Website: ulta-beauty
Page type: address-validator
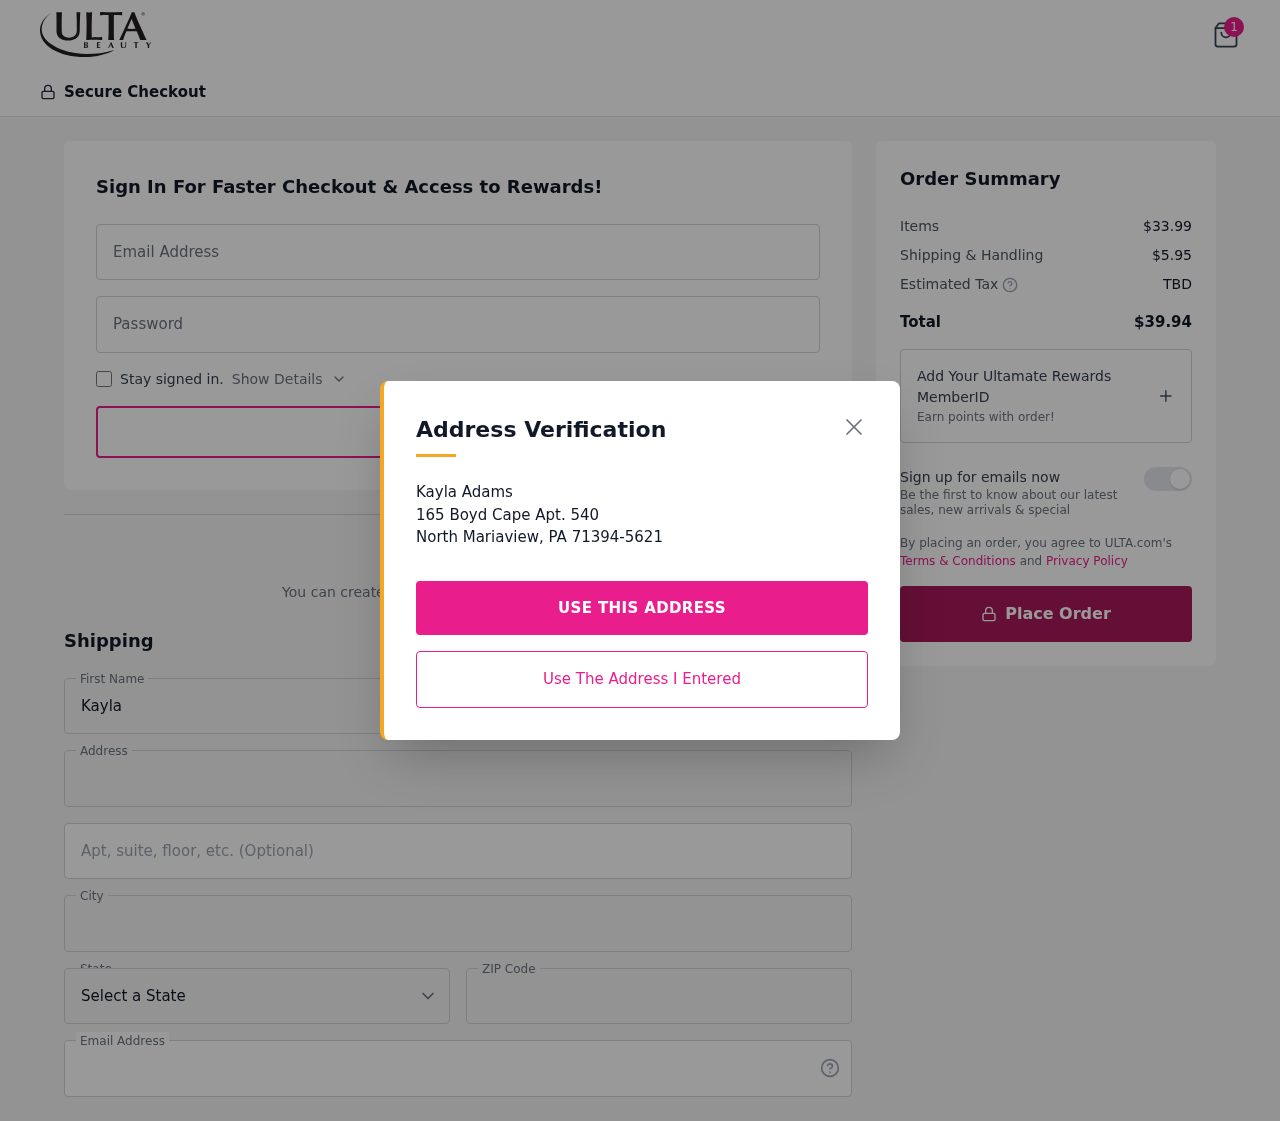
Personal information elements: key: PII_CITY
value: North Mariaview
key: PII_EMAIL
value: kaylaadams@yahoo.com
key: PII_FIRSTNAME
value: Kayla
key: PII_LASTNAME
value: Adams
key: PII_POSTCODE
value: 71394
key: PII_STATE_ABBR
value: PA
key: PII_STREET
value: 165 Boyd Cape Apt. 540
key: PII_STREET2
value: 165 Boyd Cape Apt. 540
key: PII_STREET2
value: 59314 Lucas Expressway
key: PII_FULLNAME2
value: Kayla Adams
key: PII_CITY2
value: North Mariaview
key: PII_STATE_ABBR2
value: PA
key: PII_POSTCODE_FULL
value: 71394
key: PII_POSTCODE_EXT
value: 5621
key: PII_POSTCODE_NUMERIC
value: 71394
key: PII_POSTCODE_EXT_NUMERIC
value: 5621
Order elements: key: ORDER_NUM_ITEMS
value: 1
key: ORDER_SUBTOTAL
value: $33.99
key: ORDER_SHIPPING_COST
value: $5.95
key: ORDER_TOTAL
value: $39.94